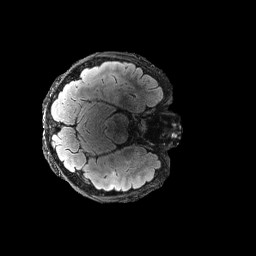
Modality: FLAIR
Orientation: axial
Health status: ill
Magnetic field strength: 3 T